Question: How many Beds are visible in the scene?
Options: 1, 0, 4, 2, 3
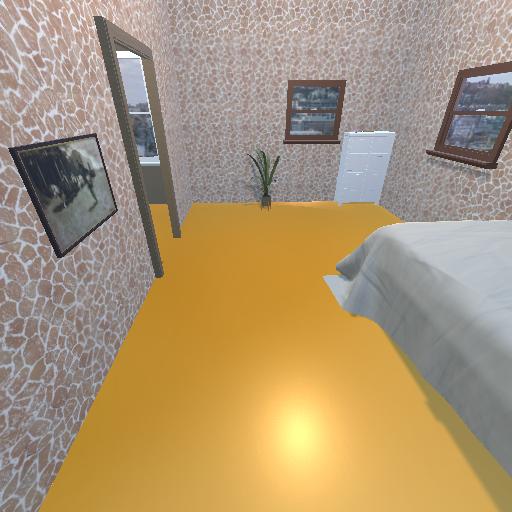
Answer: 1